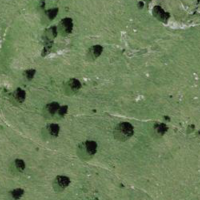
EUNIS habitat code: 26
Species observed at this site:
Parnassia palustris